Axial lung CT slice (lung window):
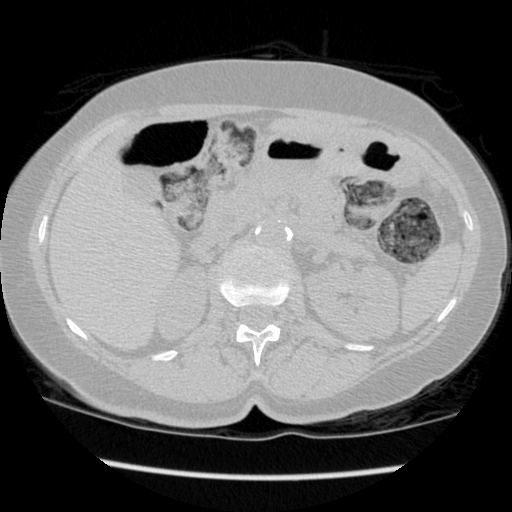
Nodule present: no